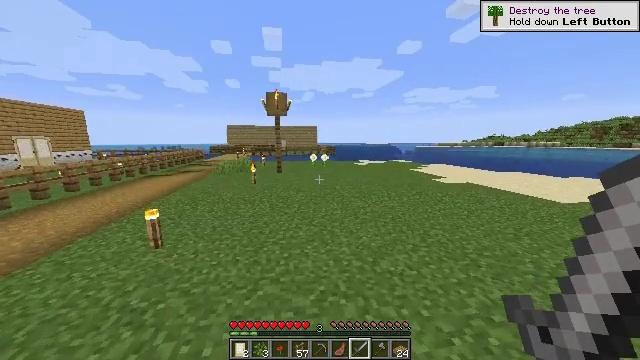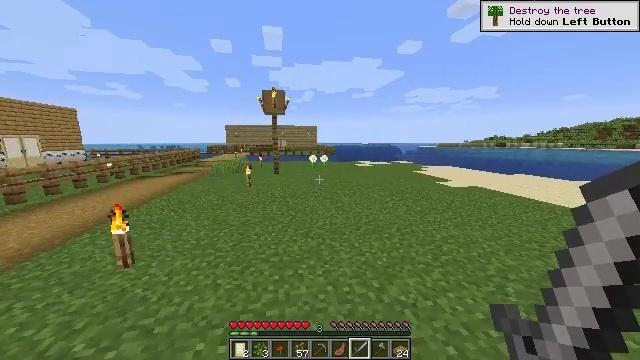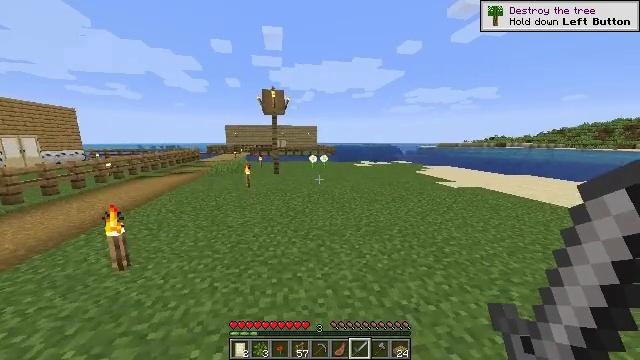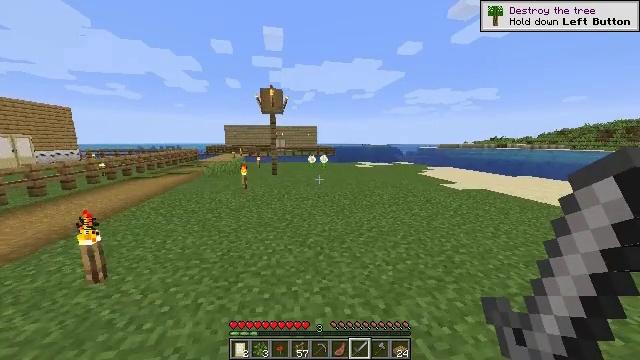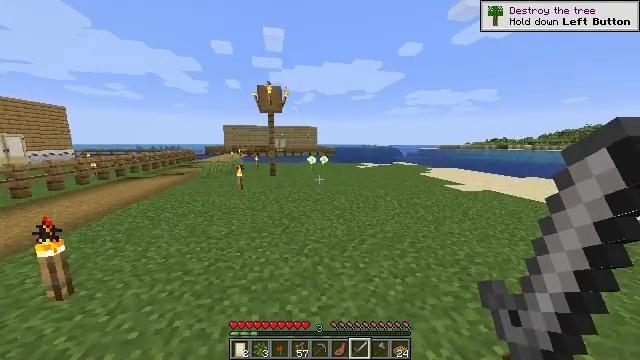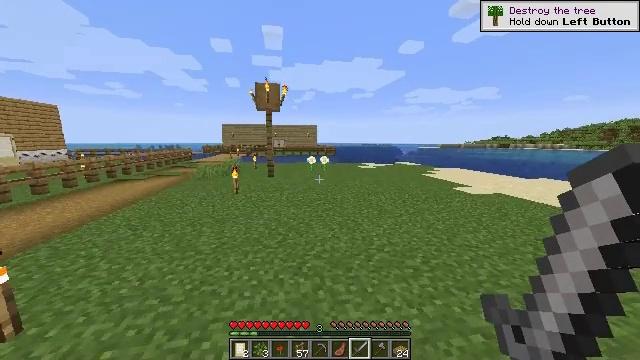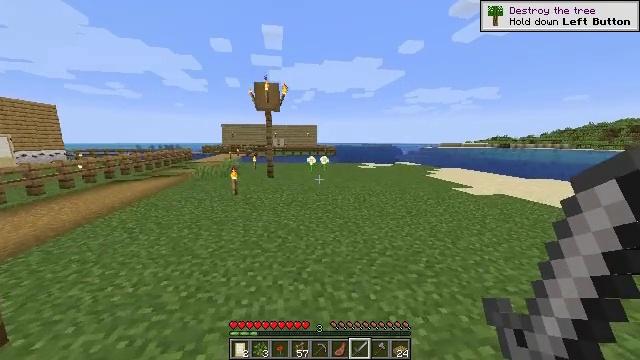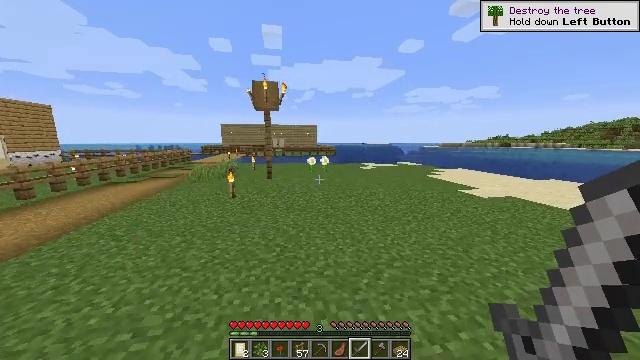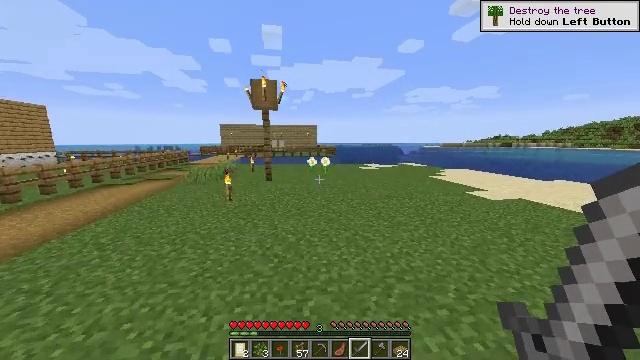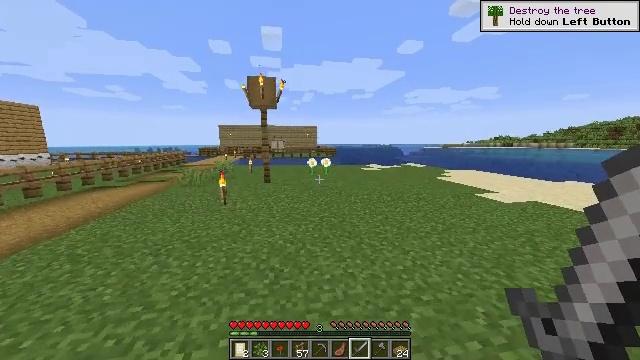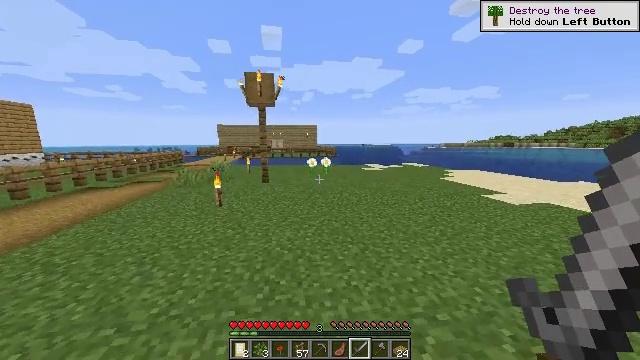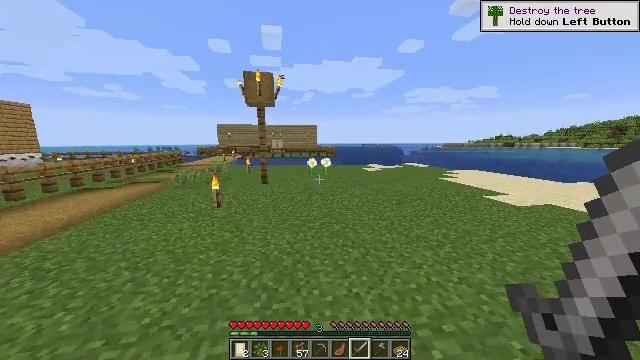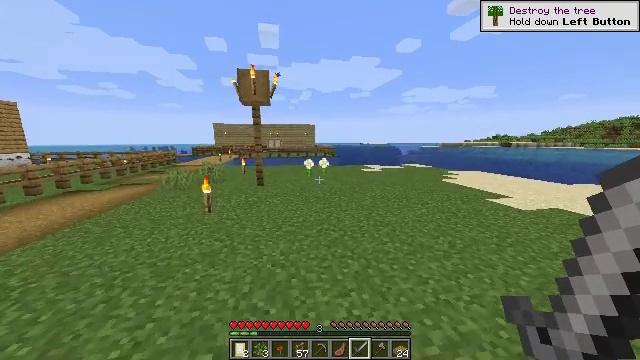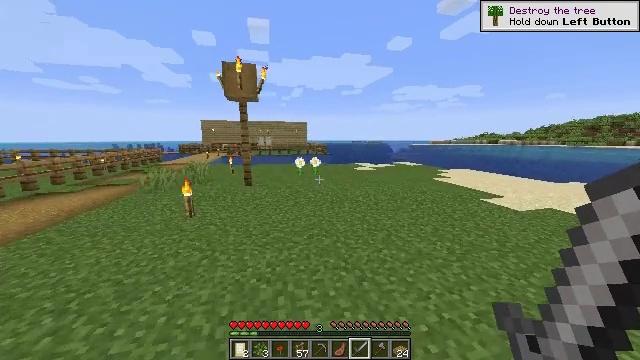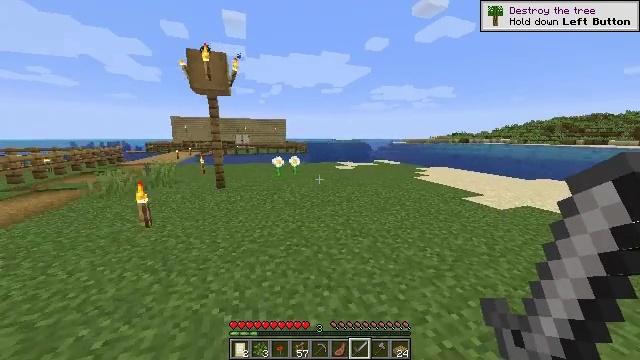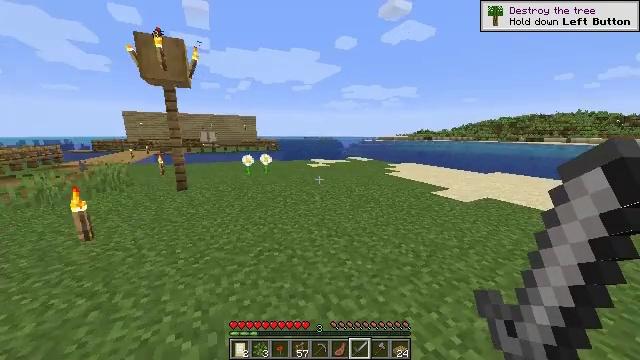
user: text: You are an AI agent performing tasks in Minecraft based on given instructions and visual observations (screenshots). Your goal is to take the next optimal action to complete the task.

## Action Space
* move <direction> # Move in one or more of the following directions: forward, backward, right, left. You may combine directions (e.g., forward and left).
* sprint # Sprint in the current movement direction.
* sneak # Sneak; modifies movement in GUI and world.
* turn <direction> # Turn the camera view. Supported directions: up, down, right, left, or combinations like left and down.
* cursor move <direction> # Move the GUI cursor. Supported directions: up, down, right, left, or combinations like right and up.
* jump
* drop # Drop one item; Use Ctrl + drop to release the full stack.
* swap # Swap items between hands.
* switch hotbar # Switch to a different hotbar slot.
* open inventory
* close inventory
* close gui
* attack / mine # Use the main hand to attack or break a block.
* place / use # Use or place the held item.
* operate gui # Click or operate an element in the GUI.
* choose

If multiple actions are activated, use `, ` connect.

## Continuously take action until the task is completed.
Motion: motion action
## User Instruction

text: Gather grass on the ground.
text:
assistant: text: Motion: move forward, sprint
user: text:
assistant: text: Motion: move forward, sprint
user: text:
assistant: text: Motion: move forward, sprint
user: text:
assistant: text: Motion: move forward, sprint
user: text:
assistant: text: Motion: move forward, sprint
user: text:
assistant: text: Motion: move forward, sprint
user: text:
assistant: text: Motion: move forward, sprint
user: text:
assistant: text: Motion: move forward, sprint
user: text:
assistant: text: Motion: move forward, sprint
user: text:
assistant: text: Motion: move forward, sprint
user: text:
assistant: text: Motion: move forward, sprint
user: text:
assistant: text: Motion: move forward, sprint
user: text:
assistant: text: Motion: move forward, sprint, turn right
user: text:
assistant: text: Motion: move forward, sprint, turn right
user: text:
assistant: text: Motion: move forward, sprint, turn right
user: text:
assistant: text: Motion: move forward, sprint, turn right and down
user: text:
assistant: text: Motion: move forward, sprint, turn right and down
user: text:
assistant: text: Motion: move forward, sprint, turn right
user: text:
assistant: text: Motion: move forward, sprint, turn right
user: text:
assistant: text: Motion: move forward, sprint, turn right
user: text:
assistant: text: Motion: move forward, sprint, turn right
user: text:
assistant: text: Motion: move forward, sprint, turn right
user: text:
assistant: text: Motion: move forward, sprint, turn right
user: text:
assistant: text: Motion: move forward, sprint, turn right
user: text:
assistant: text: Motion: move forward, sprint, turn right
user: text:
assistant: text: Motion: move forward, sprint
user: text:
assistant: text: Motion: move forward, sprint
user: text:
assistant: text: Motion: move forward, sprint, turn right
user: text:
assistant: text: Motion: move forward, sprint, turn right
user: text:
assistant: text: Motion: move forward, sprint, turn right